Field crop: tomato
Growth stage: 1
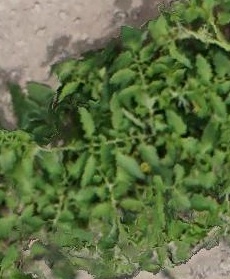
Species: tomato